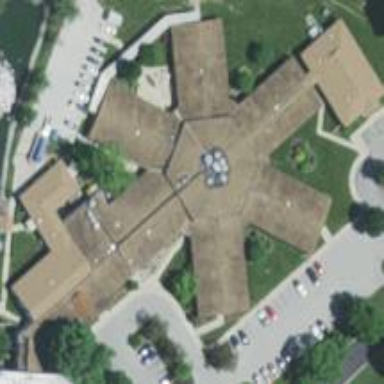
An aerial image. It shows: Nursing home building.